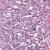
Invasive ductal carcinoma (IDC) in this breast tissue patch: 1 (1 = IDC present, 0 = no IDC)